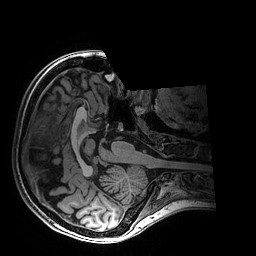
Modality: T1w
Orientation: axial
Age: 21
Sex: female
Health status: healthy
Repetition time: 2.53 s
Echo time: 0.0034 s